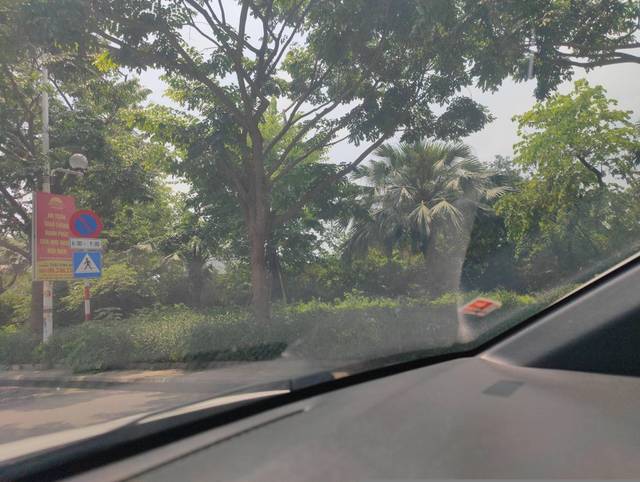
Region: Vietnam
Coordinates: 21.031, 105.899